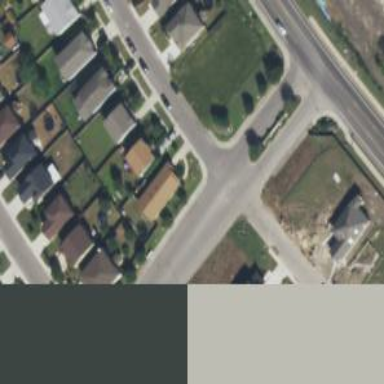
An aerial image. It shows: Residential road.